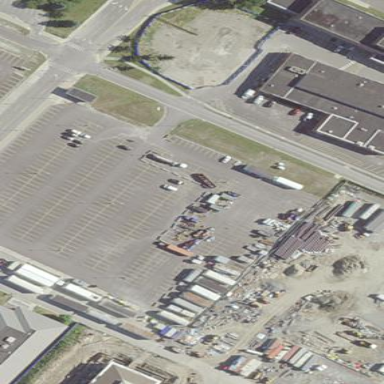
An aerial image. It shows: Parking area.